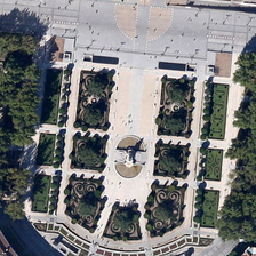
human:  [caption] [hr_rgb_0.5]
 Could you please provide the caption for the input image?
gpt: This is the square, the road, the trees and the grass.

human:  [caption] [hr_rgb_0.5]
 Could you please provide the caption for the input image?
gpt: This is a square with roads, trees and grasslands.

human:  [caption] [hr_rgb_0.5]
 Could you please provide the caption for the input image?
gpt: This is a square, a street, trees and grasslands.

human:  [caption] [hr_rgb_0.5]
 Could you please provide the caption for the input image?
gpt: Here are squares, streets, trees and grass.

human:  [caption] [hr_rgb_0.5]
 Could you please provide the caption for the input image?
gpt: This is a square, roads, trees and grass.